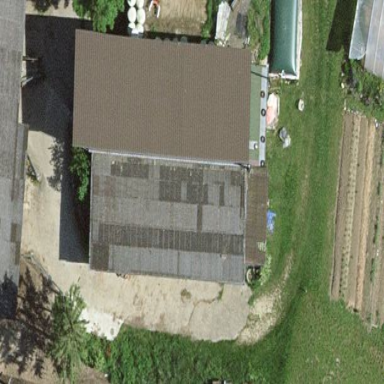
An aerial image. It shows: Barn.